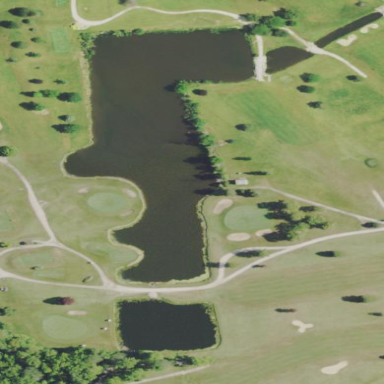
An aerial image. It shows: Picturesque scene of golf course with lateral water hazard.